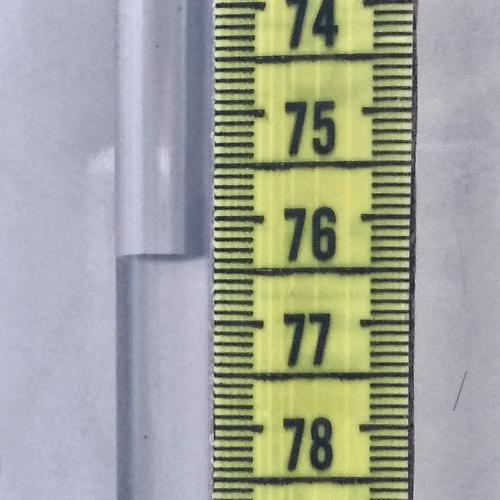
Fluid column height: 76.4 cm